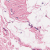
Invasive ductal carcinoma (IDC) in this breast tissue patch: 0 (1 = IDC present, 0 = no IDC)